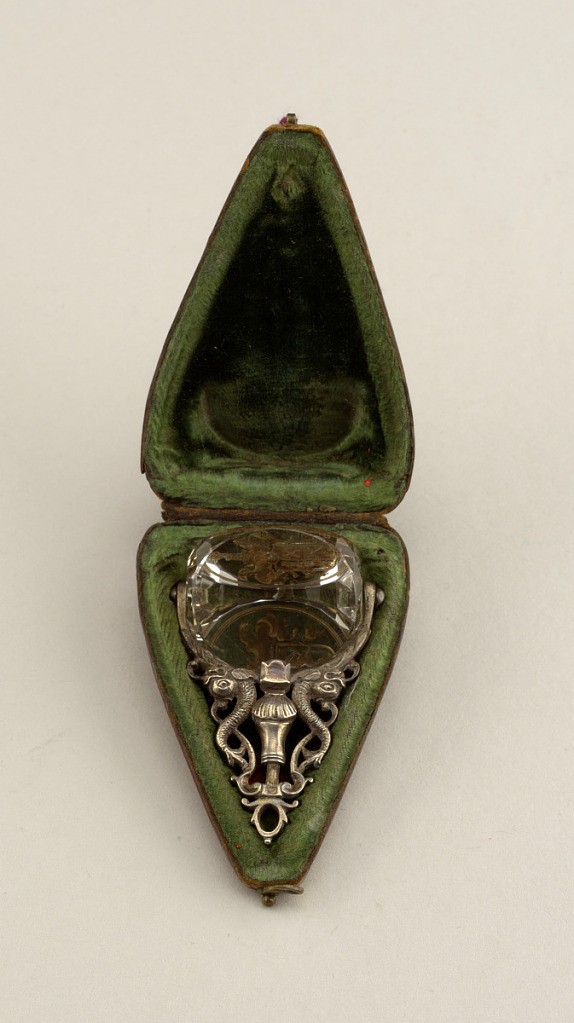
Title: Seal
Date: ca. 1720
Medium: Silver, rock crystal
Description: Revolving seal of rock crystal carved with a coat-of-arms. The silver handle is composed of dolphins.